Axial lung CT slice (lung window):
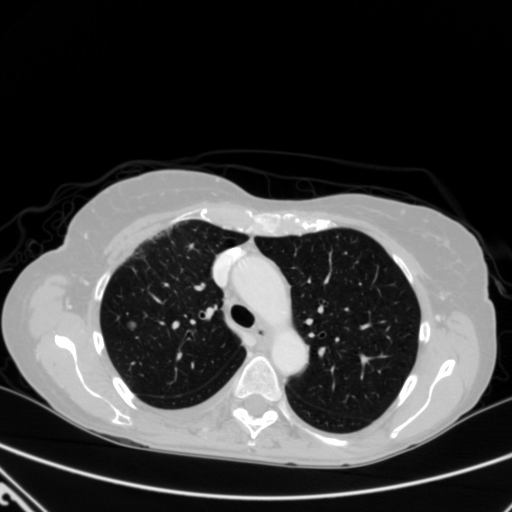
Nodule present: yes
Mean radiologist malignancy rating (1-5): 4